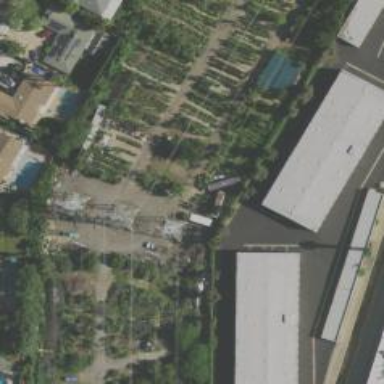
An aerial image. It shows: Plant nursery.